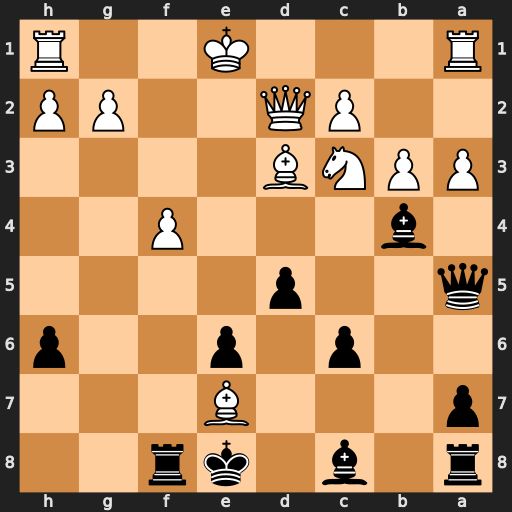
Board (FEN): r1b1kr2/p3B3/2p1p2p/q2p4/1b3P2/PPNB4/2PQ2PP/R3K2R
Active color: b
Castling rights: KQq
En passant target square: -
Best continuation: Bxc3 Bb4 Bxd2+